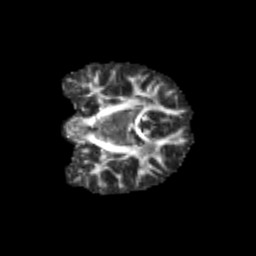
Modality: FA
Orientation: coronal
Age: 11
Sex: female
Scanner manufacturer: siemens
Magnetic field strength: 3 T
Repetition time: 3.8 s
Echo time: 0.07 s